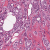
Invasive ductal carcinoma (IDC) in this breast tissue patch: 1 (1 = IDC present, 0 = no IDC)